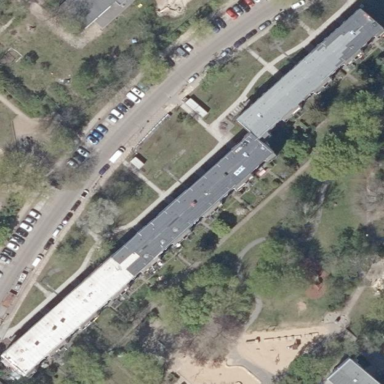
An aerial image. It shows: Flat-roofed apartment building with tar paper roofing material.